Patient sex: M
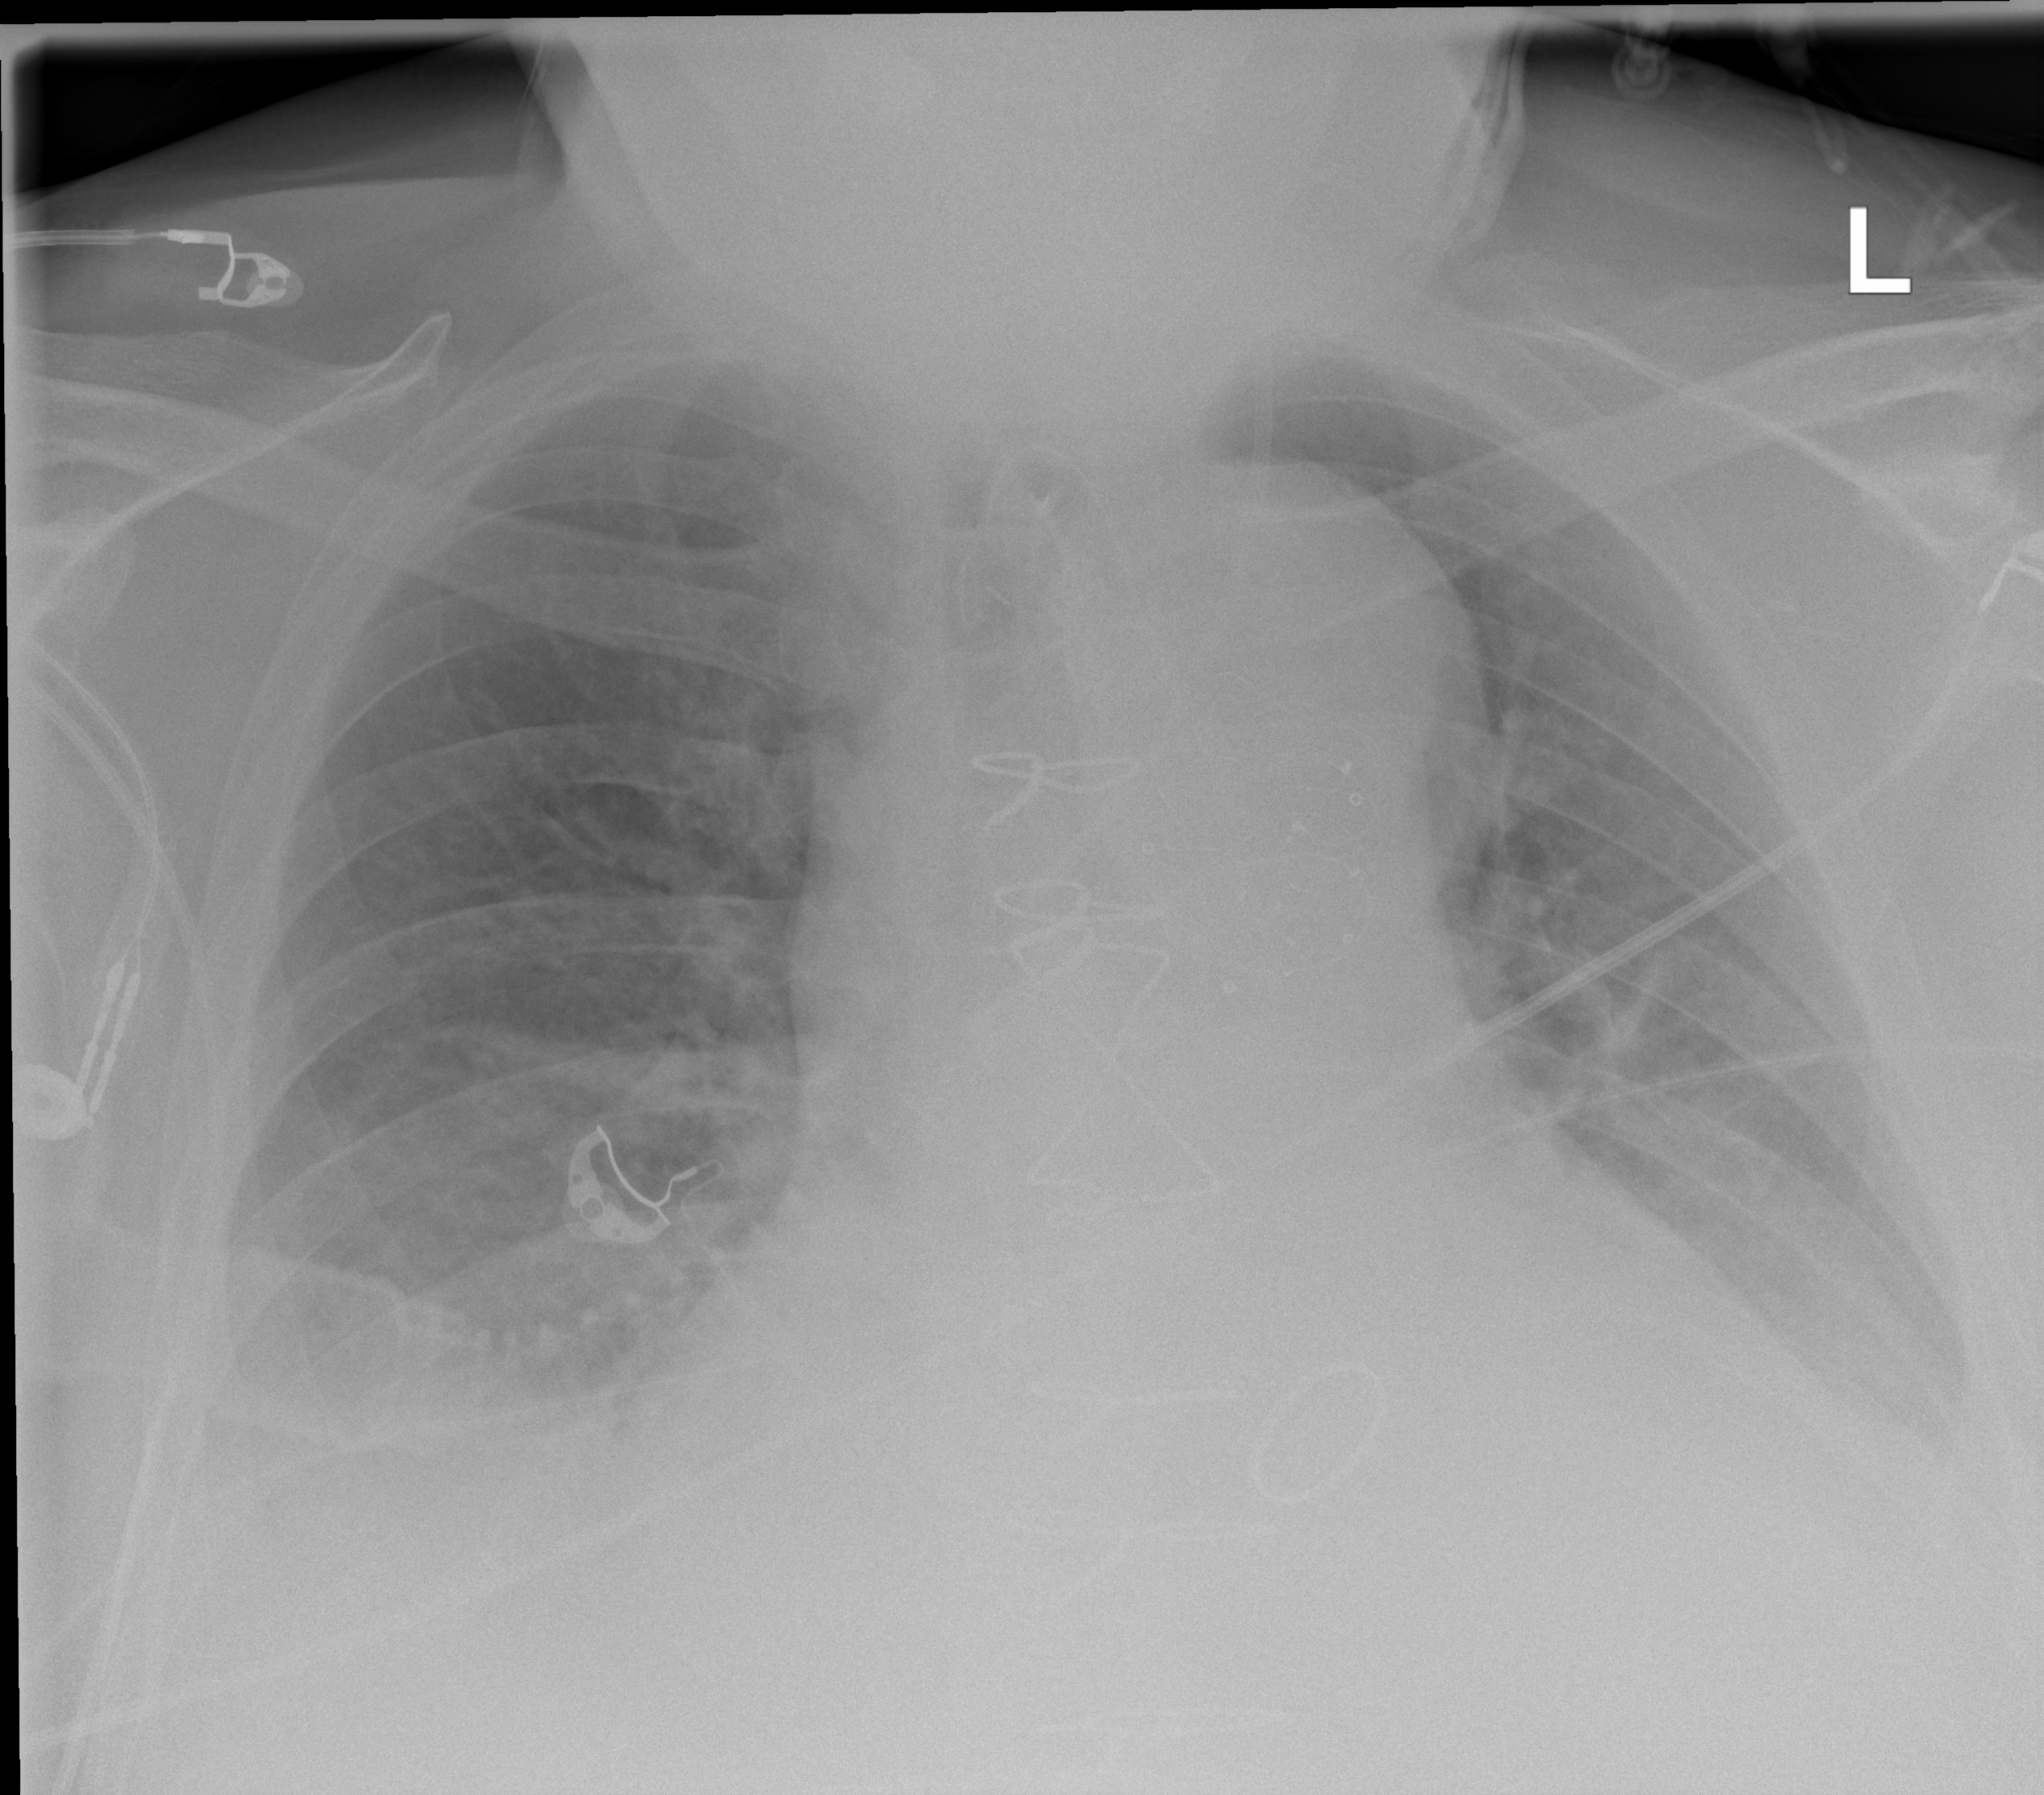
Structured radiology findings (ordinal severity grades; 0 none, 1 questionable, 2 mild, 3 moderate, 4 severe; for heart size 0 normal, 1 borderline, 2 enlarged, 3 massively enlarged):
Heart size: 3
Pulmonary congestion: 2
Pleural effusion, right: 2
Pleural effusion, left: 2
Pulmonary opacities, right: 0
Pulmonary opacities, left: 0
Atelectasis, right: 2
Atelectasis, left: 2